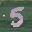
Label: 5